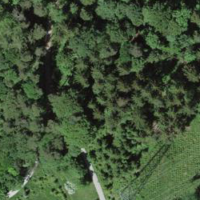
EUNIS habitat code: 44
Species observed at this site:
Lysimachia nemorum